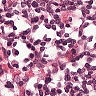
Metastatic tissue present: no